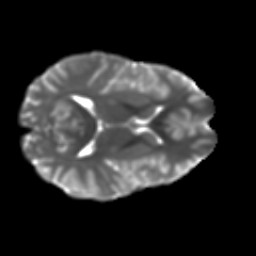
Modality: T2w
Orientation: axial
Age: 16
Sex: male
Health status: ill
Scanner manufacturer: ge
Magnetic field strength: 3 T
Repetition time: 6.752 s
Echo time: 0.079 s